Field crop: maize
Growth stage: 2
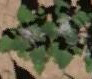
Species: chenopodium